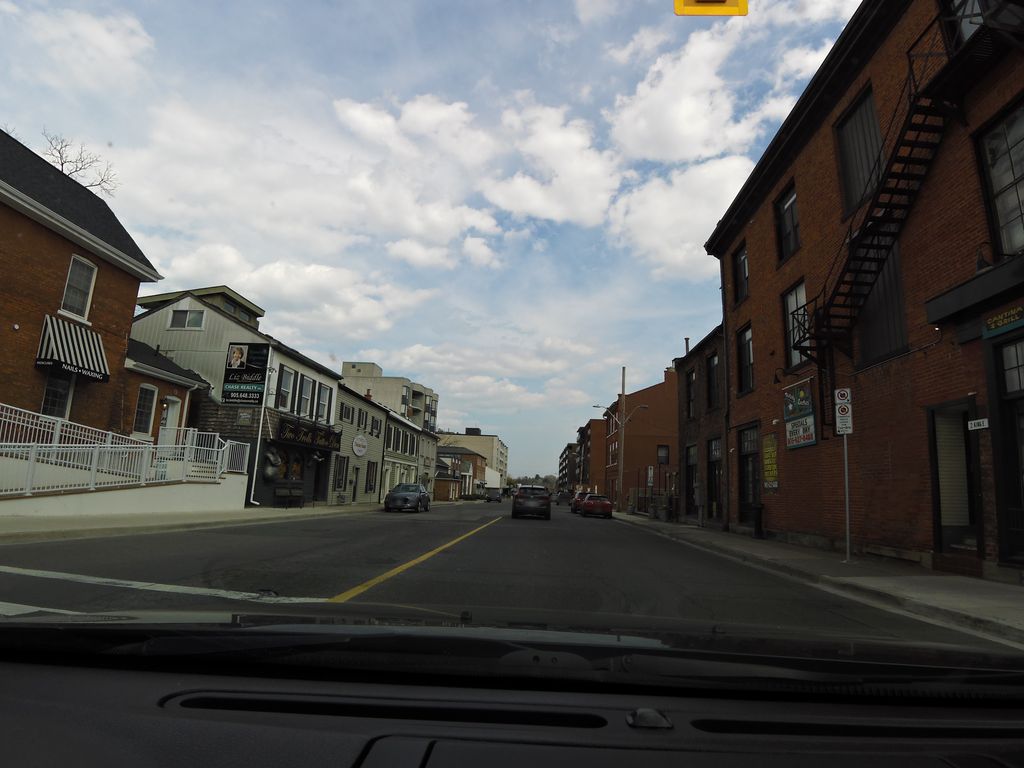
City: hamilton